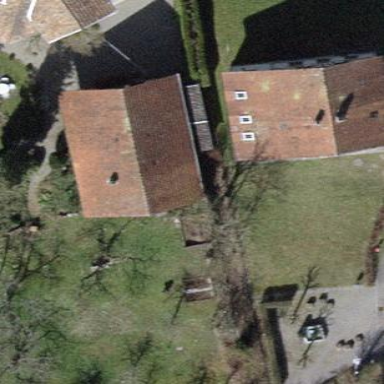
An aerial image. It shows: Detached building with gabled roof.